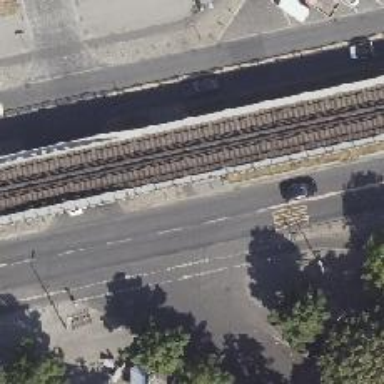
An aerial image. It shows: Asphalt footpath with unmarked crossing.